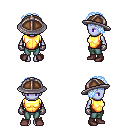
a pixel art fantasy rpg character, female body template, dark elf, purple skin, gold chest armor, teal pants, white cyan curly afro hairstyle, chain helm, metal gloves, maroon shoes, four views (front, back, left, right), 2x2 character sprite sheet, small pixel art, hard edges, no anti-aliasing